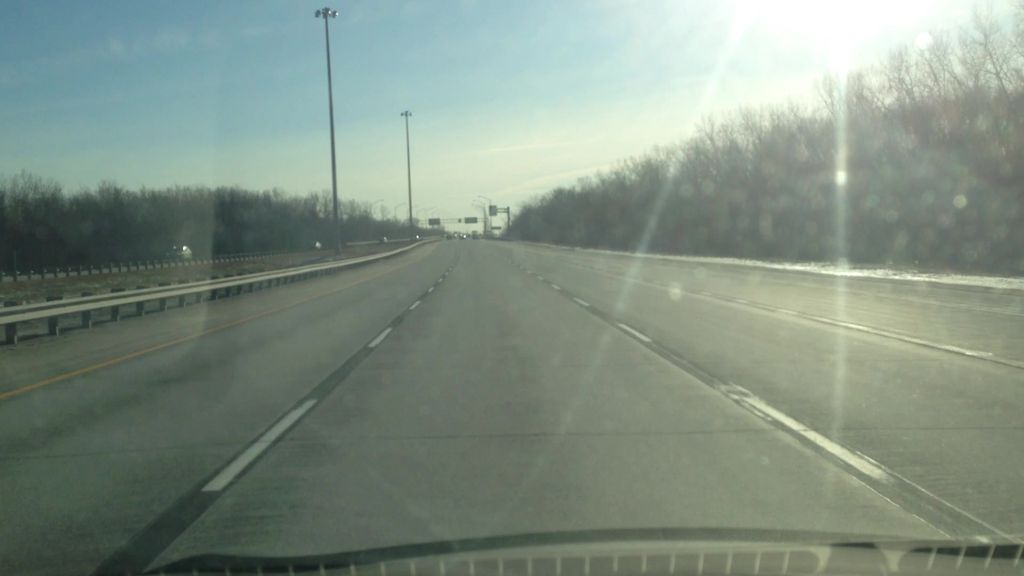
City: montreal